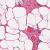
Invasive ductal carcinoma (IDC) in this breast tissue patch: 0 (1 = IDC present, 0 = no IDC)